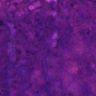
Metastatic tissue present: no